Aerial crown-view tile of a tropical tree (Barro Colorado Island, Panama), acquired 20250217:
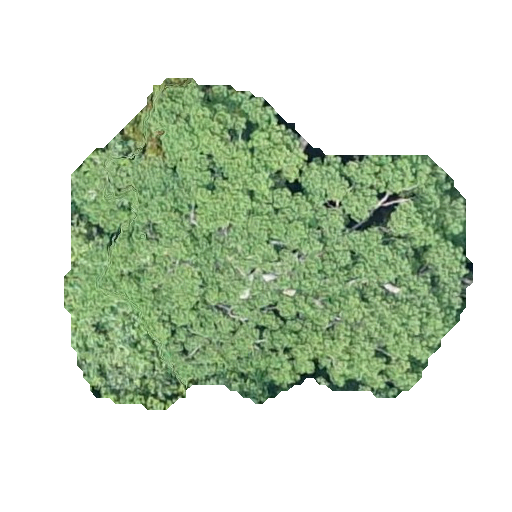
Species: Jacaranda copaia
GBIF accepted scientific name: Jacaranda copaia
Crown area: 147.944 m²